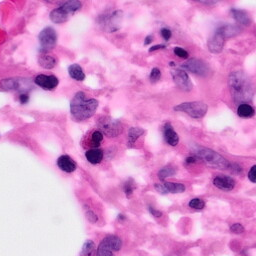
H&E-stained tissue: Pancreatic